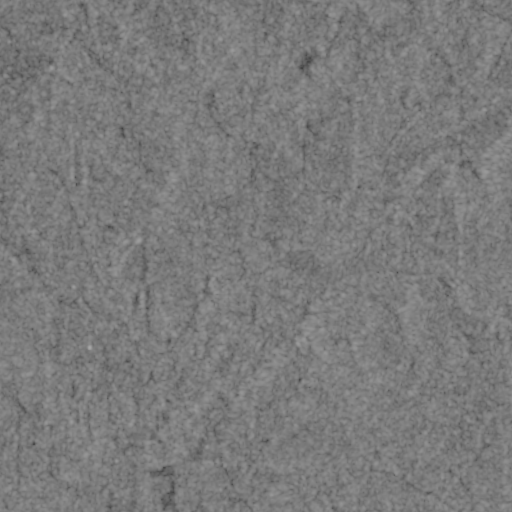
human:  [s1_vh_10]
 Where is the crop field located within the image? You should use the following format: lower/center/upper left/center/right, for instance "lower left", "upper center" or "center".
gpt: The crop field is located in the upper right of the image.
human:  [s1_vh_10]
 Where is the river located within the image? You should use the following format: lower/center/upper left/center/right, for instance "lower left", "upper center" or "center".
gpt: The river is located in the lower left of the image.
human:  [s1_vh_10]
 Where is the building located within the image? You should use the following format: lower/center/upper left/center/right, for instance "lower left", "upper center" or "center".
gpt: There is no building in the image.

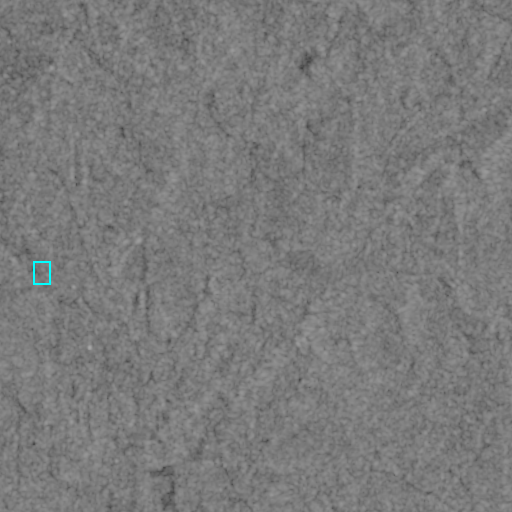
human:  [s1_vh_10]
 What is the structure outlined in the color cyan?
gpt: The structure outlined in cyan is a park.
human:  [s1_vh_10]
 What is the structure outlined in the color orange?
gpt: There is no orange outline.